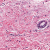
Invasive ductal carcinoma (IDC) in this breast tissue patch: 0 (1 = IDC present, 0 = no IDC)